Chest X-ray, PA view. Patient: 59 years old, sex M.
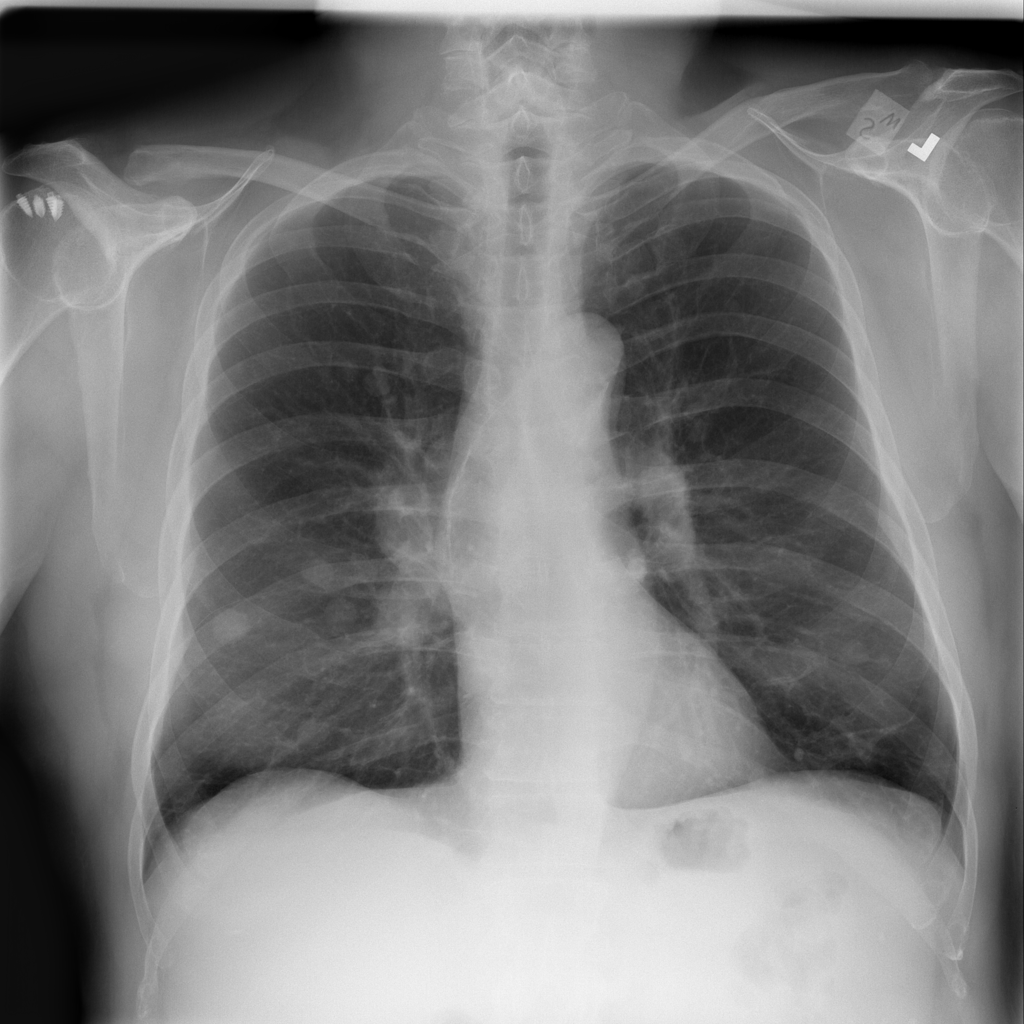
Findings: Mass, Nodule